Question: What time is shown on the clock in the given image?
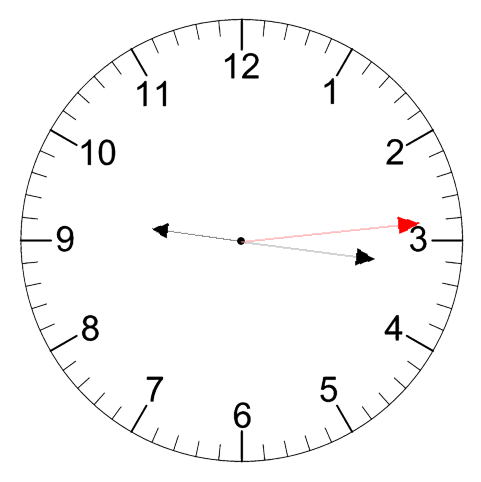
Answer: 09:16:14